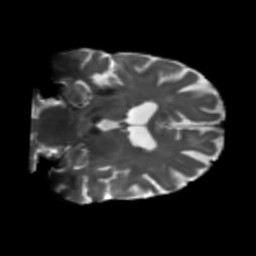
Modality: T2w
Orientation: coronal
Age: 64
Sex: male
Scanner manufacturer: siemens
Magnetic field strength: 3 T
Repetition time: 5.47 s
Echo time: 0.0854 s